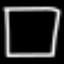
Label: square